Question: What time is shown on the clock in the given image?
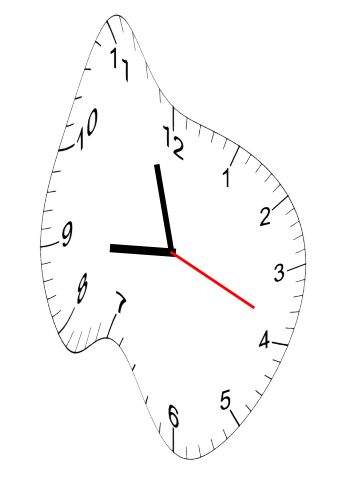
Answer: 08:57:19